Interaction volume radius: 10 \u00c5
Interaction volume height: 45 \u00c5
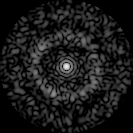
Disorder parameter: 0.8186